Contrast-enhanced CT slice 62 of 79
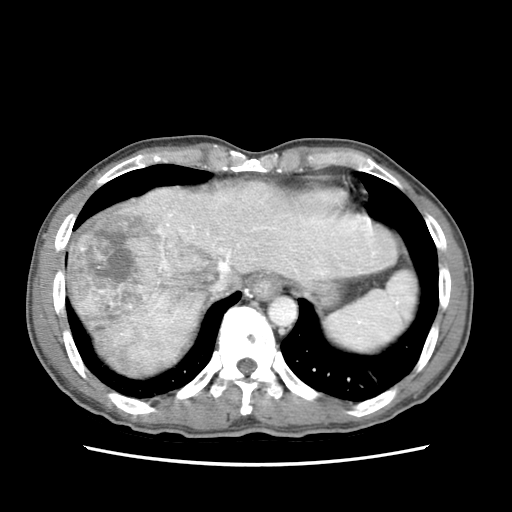
Segmented voxel counts for this case:
Liver: 787618 voxels
Tumor mass: 331305 voxels
Portal vein: 86517 voxels
Abdominal aorta: 8140 voxels